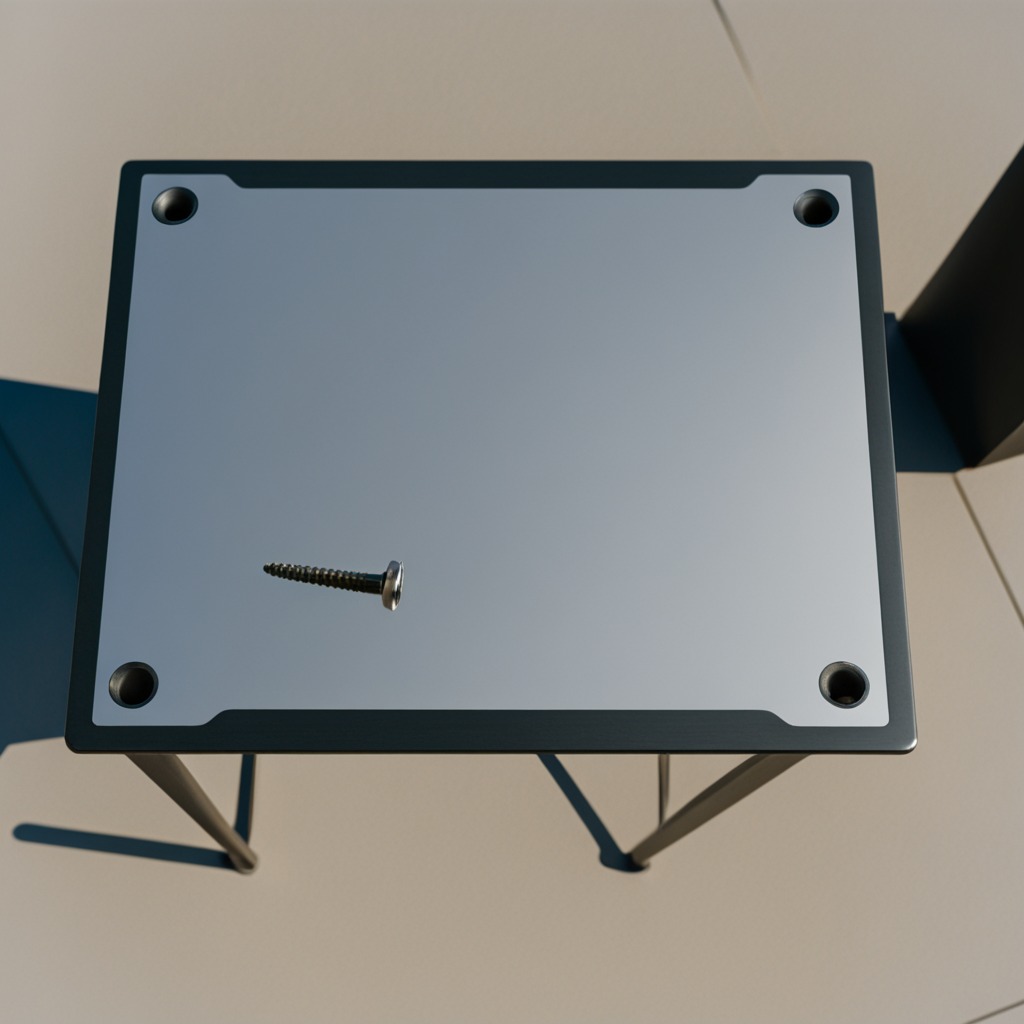
A metal screw is lying on the textured surface of the utility table.